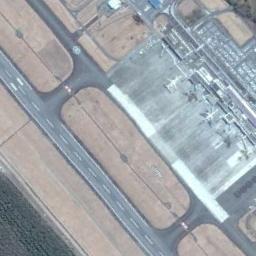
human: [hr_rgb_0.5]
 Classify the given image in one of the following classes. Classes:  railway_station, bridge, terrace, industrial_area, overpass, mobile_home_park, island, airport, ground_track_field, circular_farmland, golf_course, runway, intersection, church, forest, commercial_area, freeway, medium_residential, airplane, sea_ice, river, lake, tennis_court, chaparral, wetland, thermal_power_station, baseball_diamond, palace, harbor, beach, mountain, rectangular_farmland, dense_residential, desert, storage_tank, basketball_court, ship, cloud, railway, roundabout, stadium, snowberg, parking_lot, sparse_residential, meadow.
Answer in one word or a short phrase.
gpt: airport